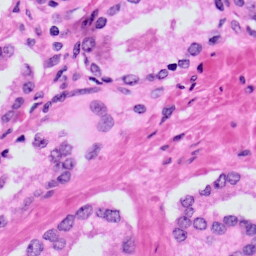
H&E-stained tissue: Prostate